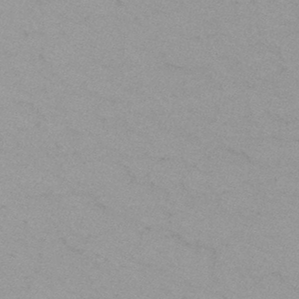
Label: frost